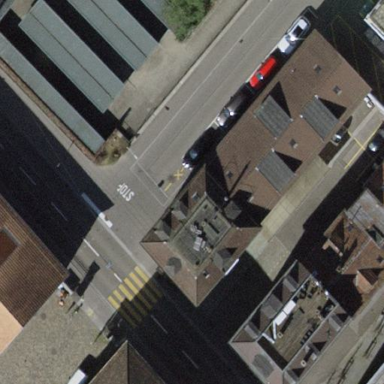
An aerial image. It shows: Parking lane.